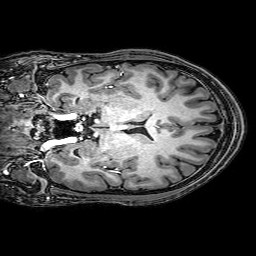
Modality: T1w
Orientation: coronal
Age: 22
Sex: male
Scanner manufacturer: philips
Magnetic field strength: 3 T
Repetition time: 0.009 s
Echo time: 0.0035 s